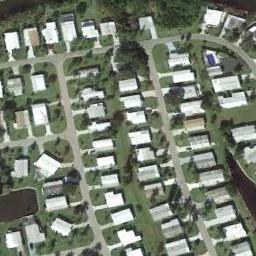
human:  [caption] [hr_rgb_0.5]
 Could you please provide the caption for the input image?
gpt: The mobile home park has some neatly arranged white mobile homes on the grass and some roads go through the mobile home park .

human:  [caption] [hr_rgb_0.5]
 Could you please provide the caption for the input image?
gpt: Many buildings are in the mobile home park .

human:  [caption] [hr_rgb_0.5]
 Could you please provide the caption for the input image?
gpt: There are three rows of mobile homes .

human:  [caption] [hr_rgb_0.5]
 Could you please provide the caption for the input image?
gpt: The mobile home park is on the grass next to the road .

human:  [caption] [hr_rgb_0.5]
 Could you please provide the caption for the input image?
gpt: There are many white buildings and green lawns in the mobile home park .